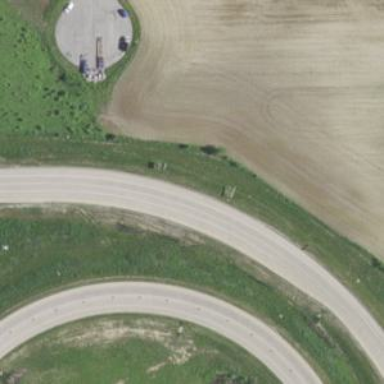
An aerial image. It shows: Offramp on motorway link.